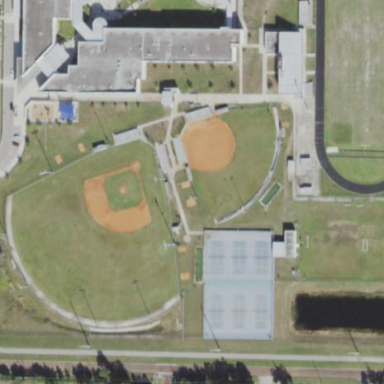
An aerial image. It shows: Baseball pitch for leisure land.